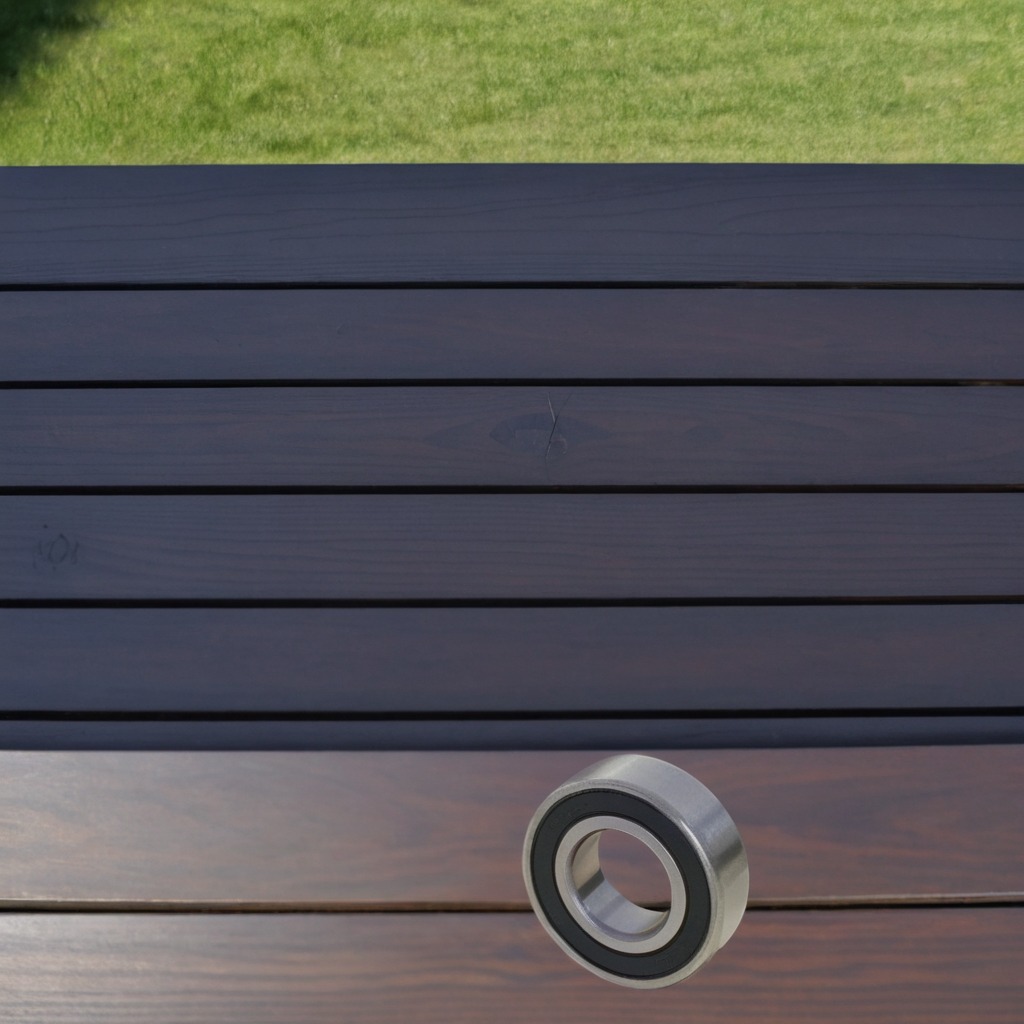
A metal ball bearing is lying on a dark wood workbench.